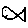
Label: fish